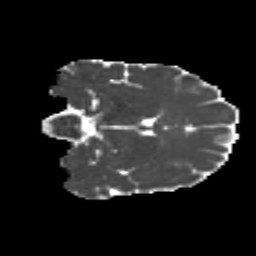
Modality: MD
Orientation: coronal
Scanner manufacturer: siemens
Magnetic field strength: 3 T
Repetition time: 4.16 s
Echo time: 0.0806 s